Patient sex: M
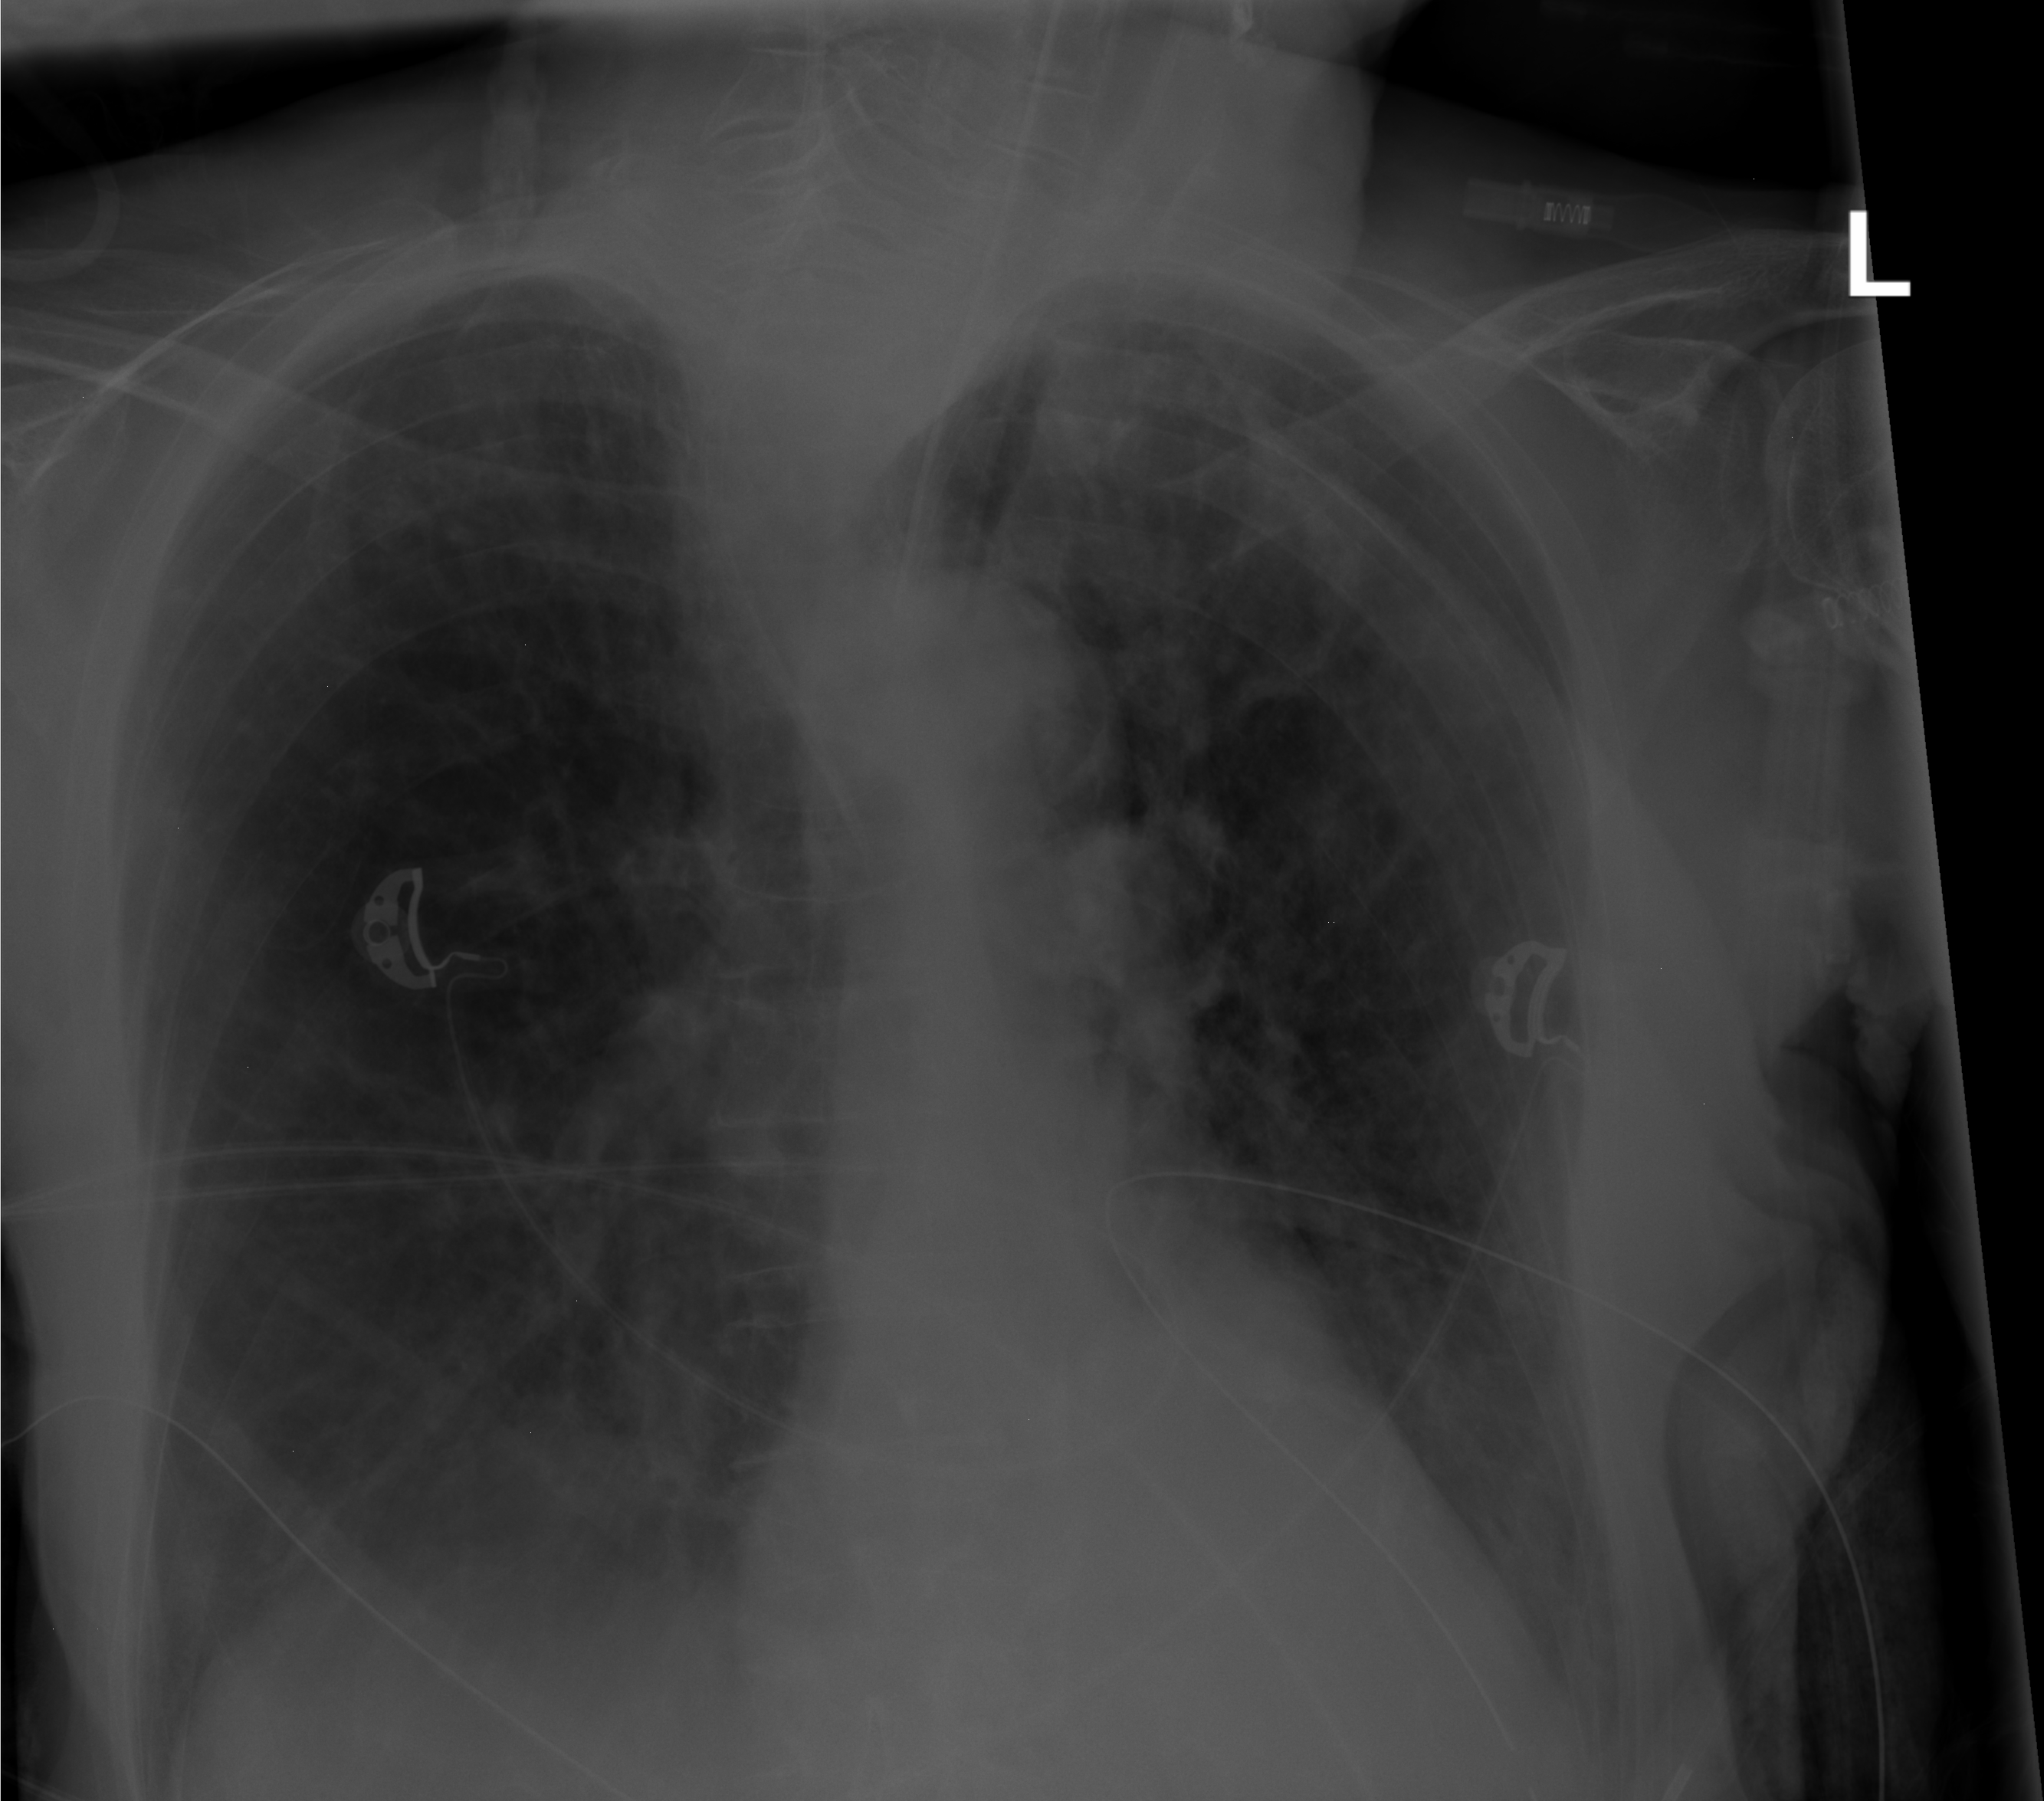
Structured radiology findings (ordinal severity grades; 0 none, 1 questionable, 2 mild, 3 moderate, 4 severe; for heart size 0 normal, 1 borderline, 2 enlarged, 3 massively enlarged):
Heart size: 0
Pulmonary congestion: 0
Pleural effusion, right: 2
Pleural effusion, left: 2
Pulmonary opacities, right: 0
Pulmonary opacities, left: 0
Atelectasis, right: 2
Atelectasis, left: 2